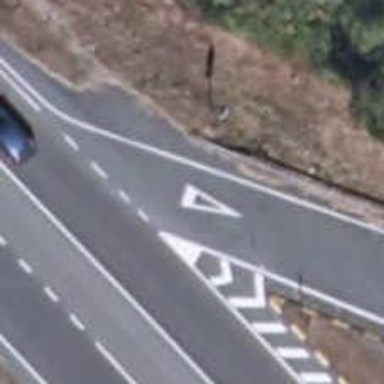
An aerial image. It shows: Road with "give way" sign.